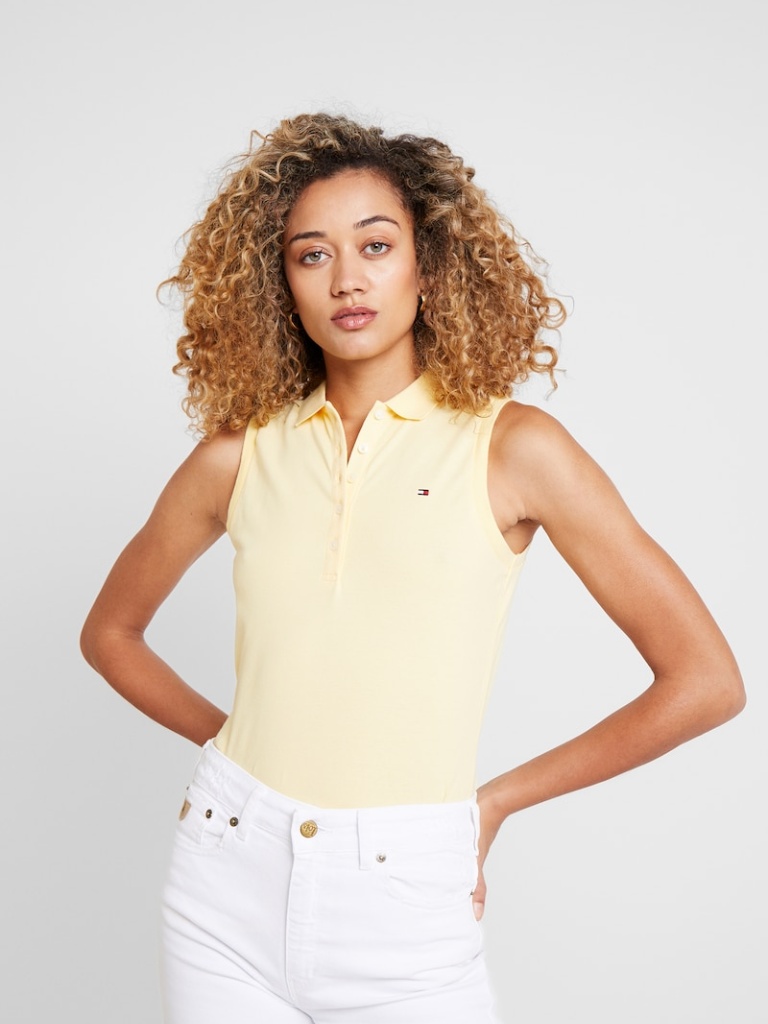
cotton tight sleeveless hip length Fully Tucked in polo polo